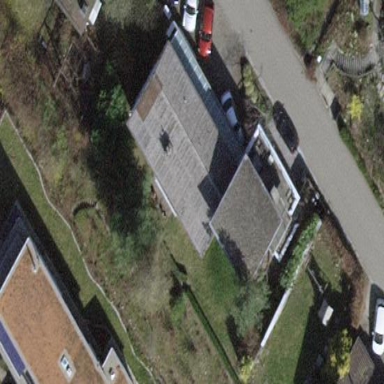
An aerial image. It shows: Terrace building.